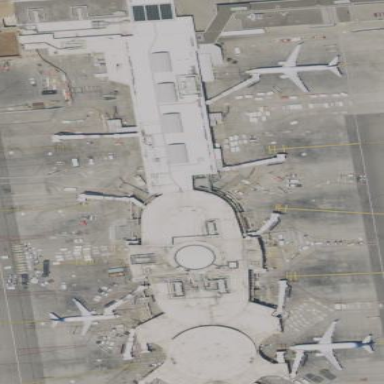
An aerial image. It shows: Apron at the airport.